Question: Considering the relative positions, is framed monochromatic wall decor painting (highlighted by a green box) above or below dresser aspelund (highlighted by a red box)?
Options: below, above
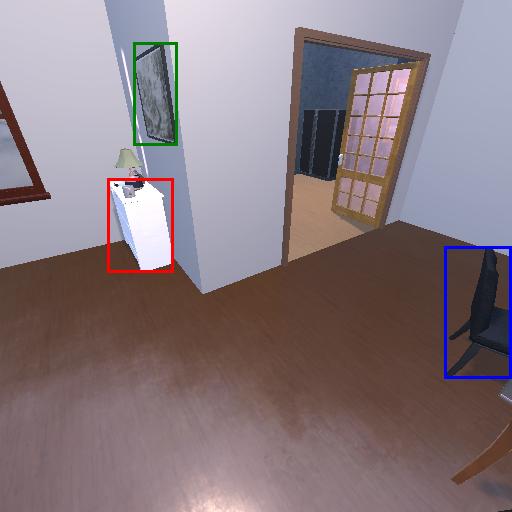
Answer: below